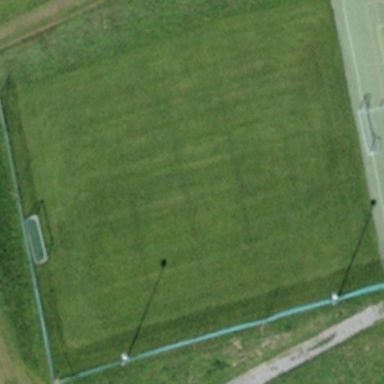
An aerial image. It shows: Grassy pitch used for leisure activities on land.